Interaction volume radius: 10 \u00c5
Interaction volume height: 10 \u00c5
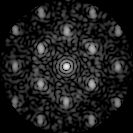
Disorder parameter: 0.3844